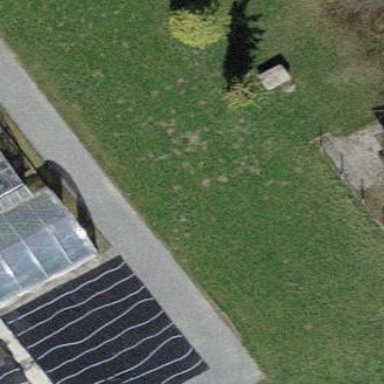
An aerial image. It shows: Greenhouse.